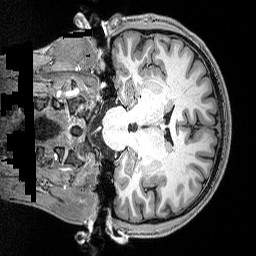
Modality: T1w
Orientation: coronal
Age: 19
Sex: male